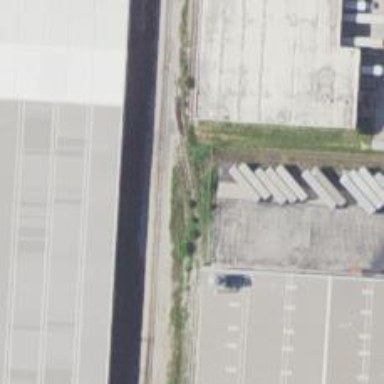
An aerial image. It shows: Disused railway siding with one track.